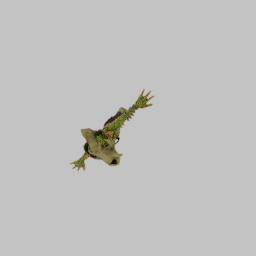
Label: people